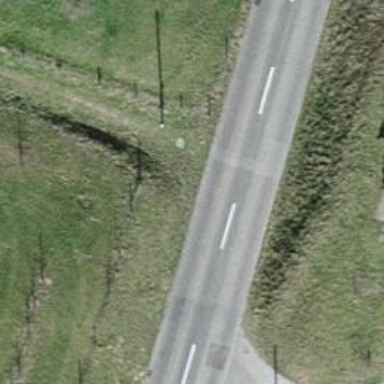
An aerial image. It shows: Footway covered with grass.